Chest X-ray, PA view. Patient: 46 years old, sex F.
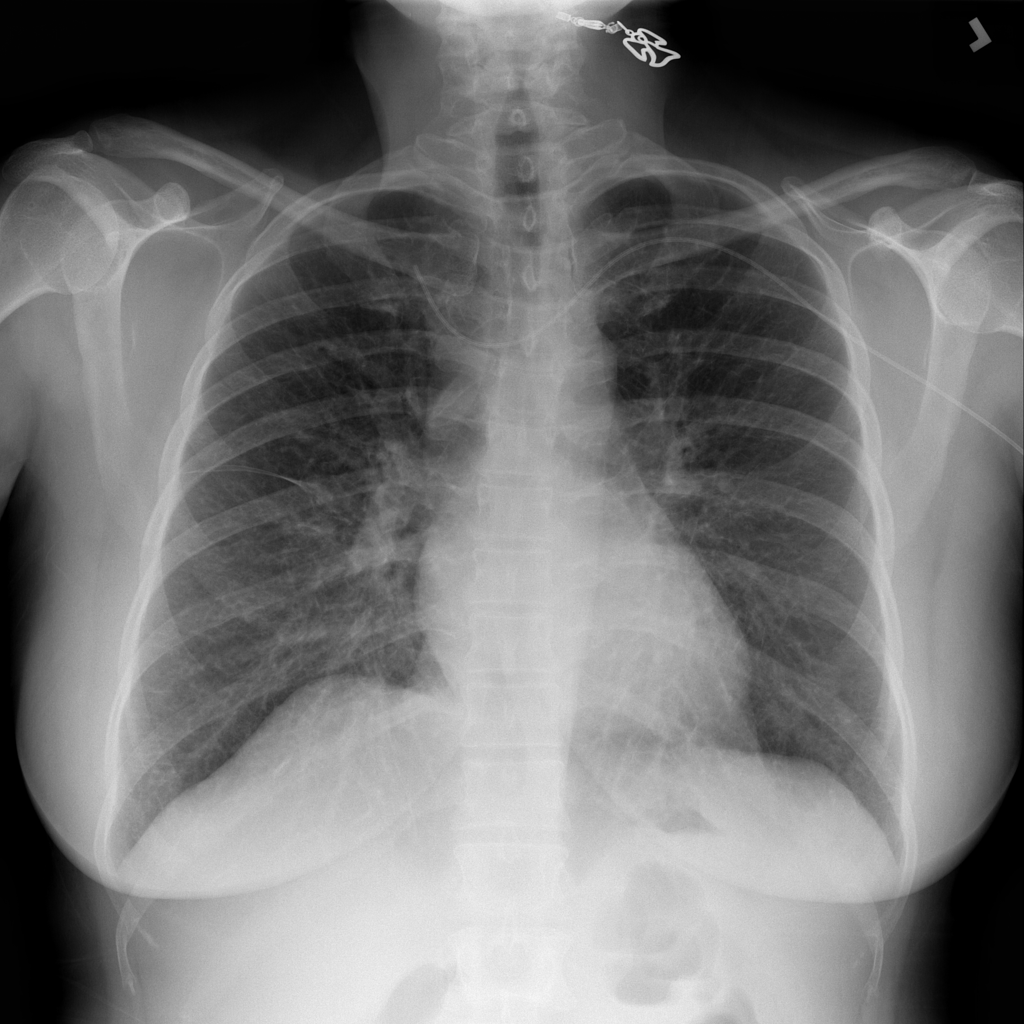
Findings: No Finding